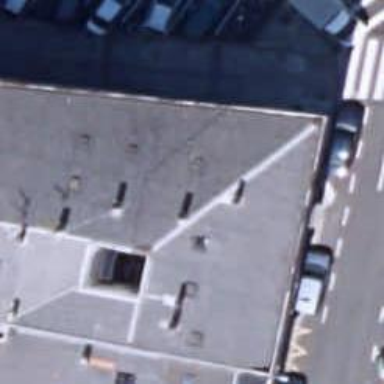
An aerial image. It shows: Café.